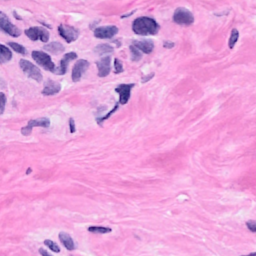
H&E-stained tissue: Breast